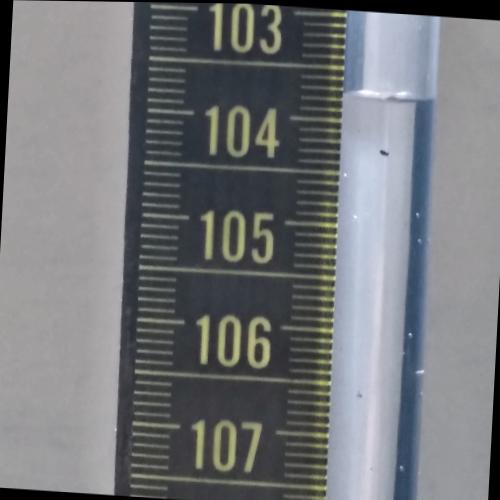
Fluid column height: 103.8 cm